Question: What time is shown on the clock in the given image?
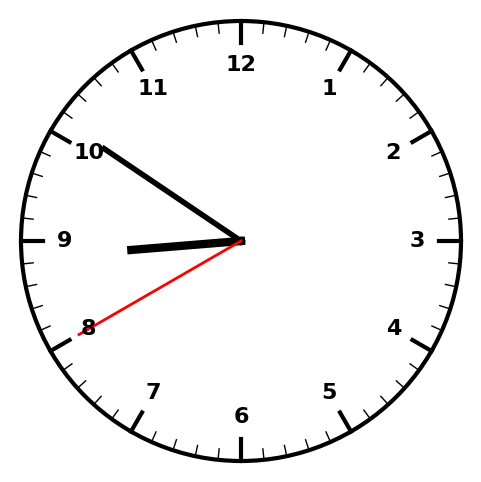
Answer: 08:50:40